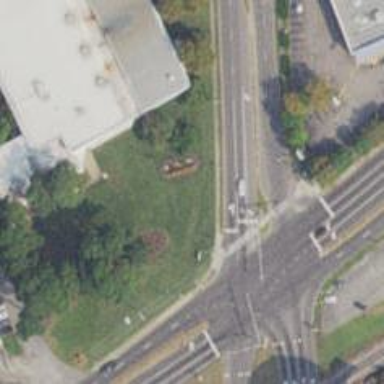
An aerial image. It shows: Marked crossing on the road.